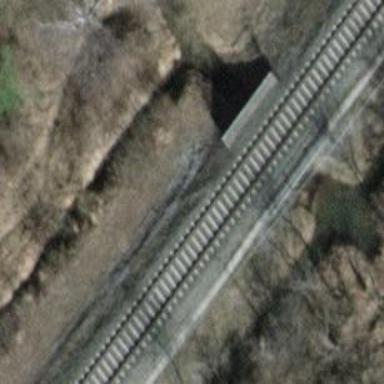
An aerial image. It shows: Single-track railway bridge with electrified contact line. It is main railway track.